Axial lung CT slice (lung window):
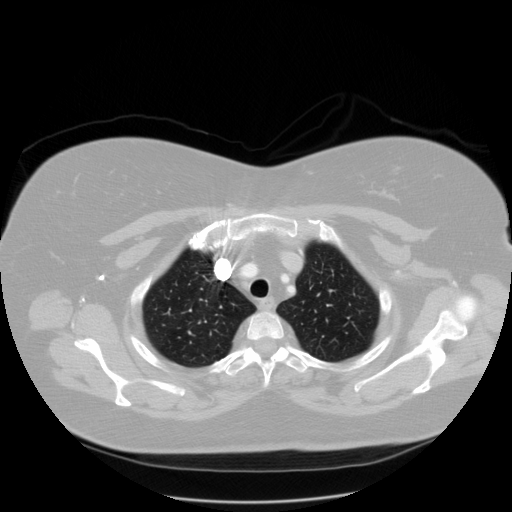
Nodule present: no